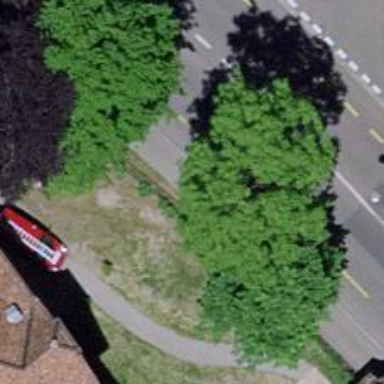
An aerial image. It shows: Avenue lined with trees.